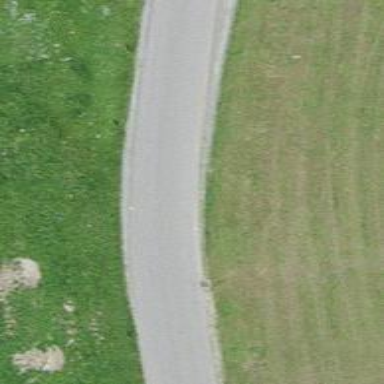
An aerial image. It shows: Unclassified road with asphalt surface.